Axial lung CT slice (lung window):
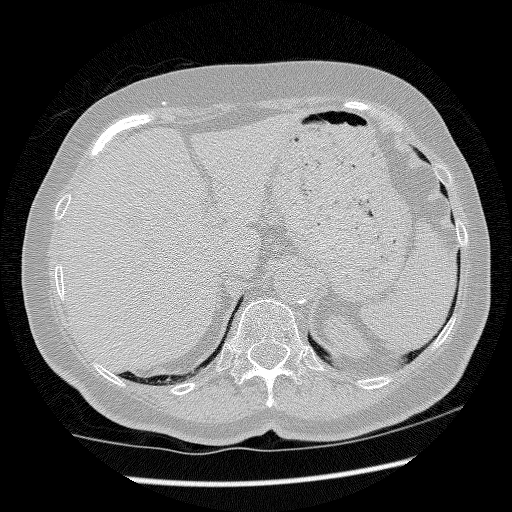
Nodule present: no